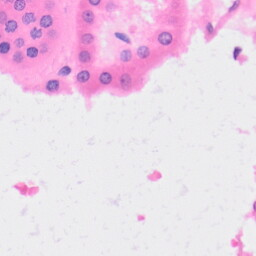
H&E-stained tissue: Kidney